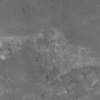
Label: not_dusty